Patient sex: M
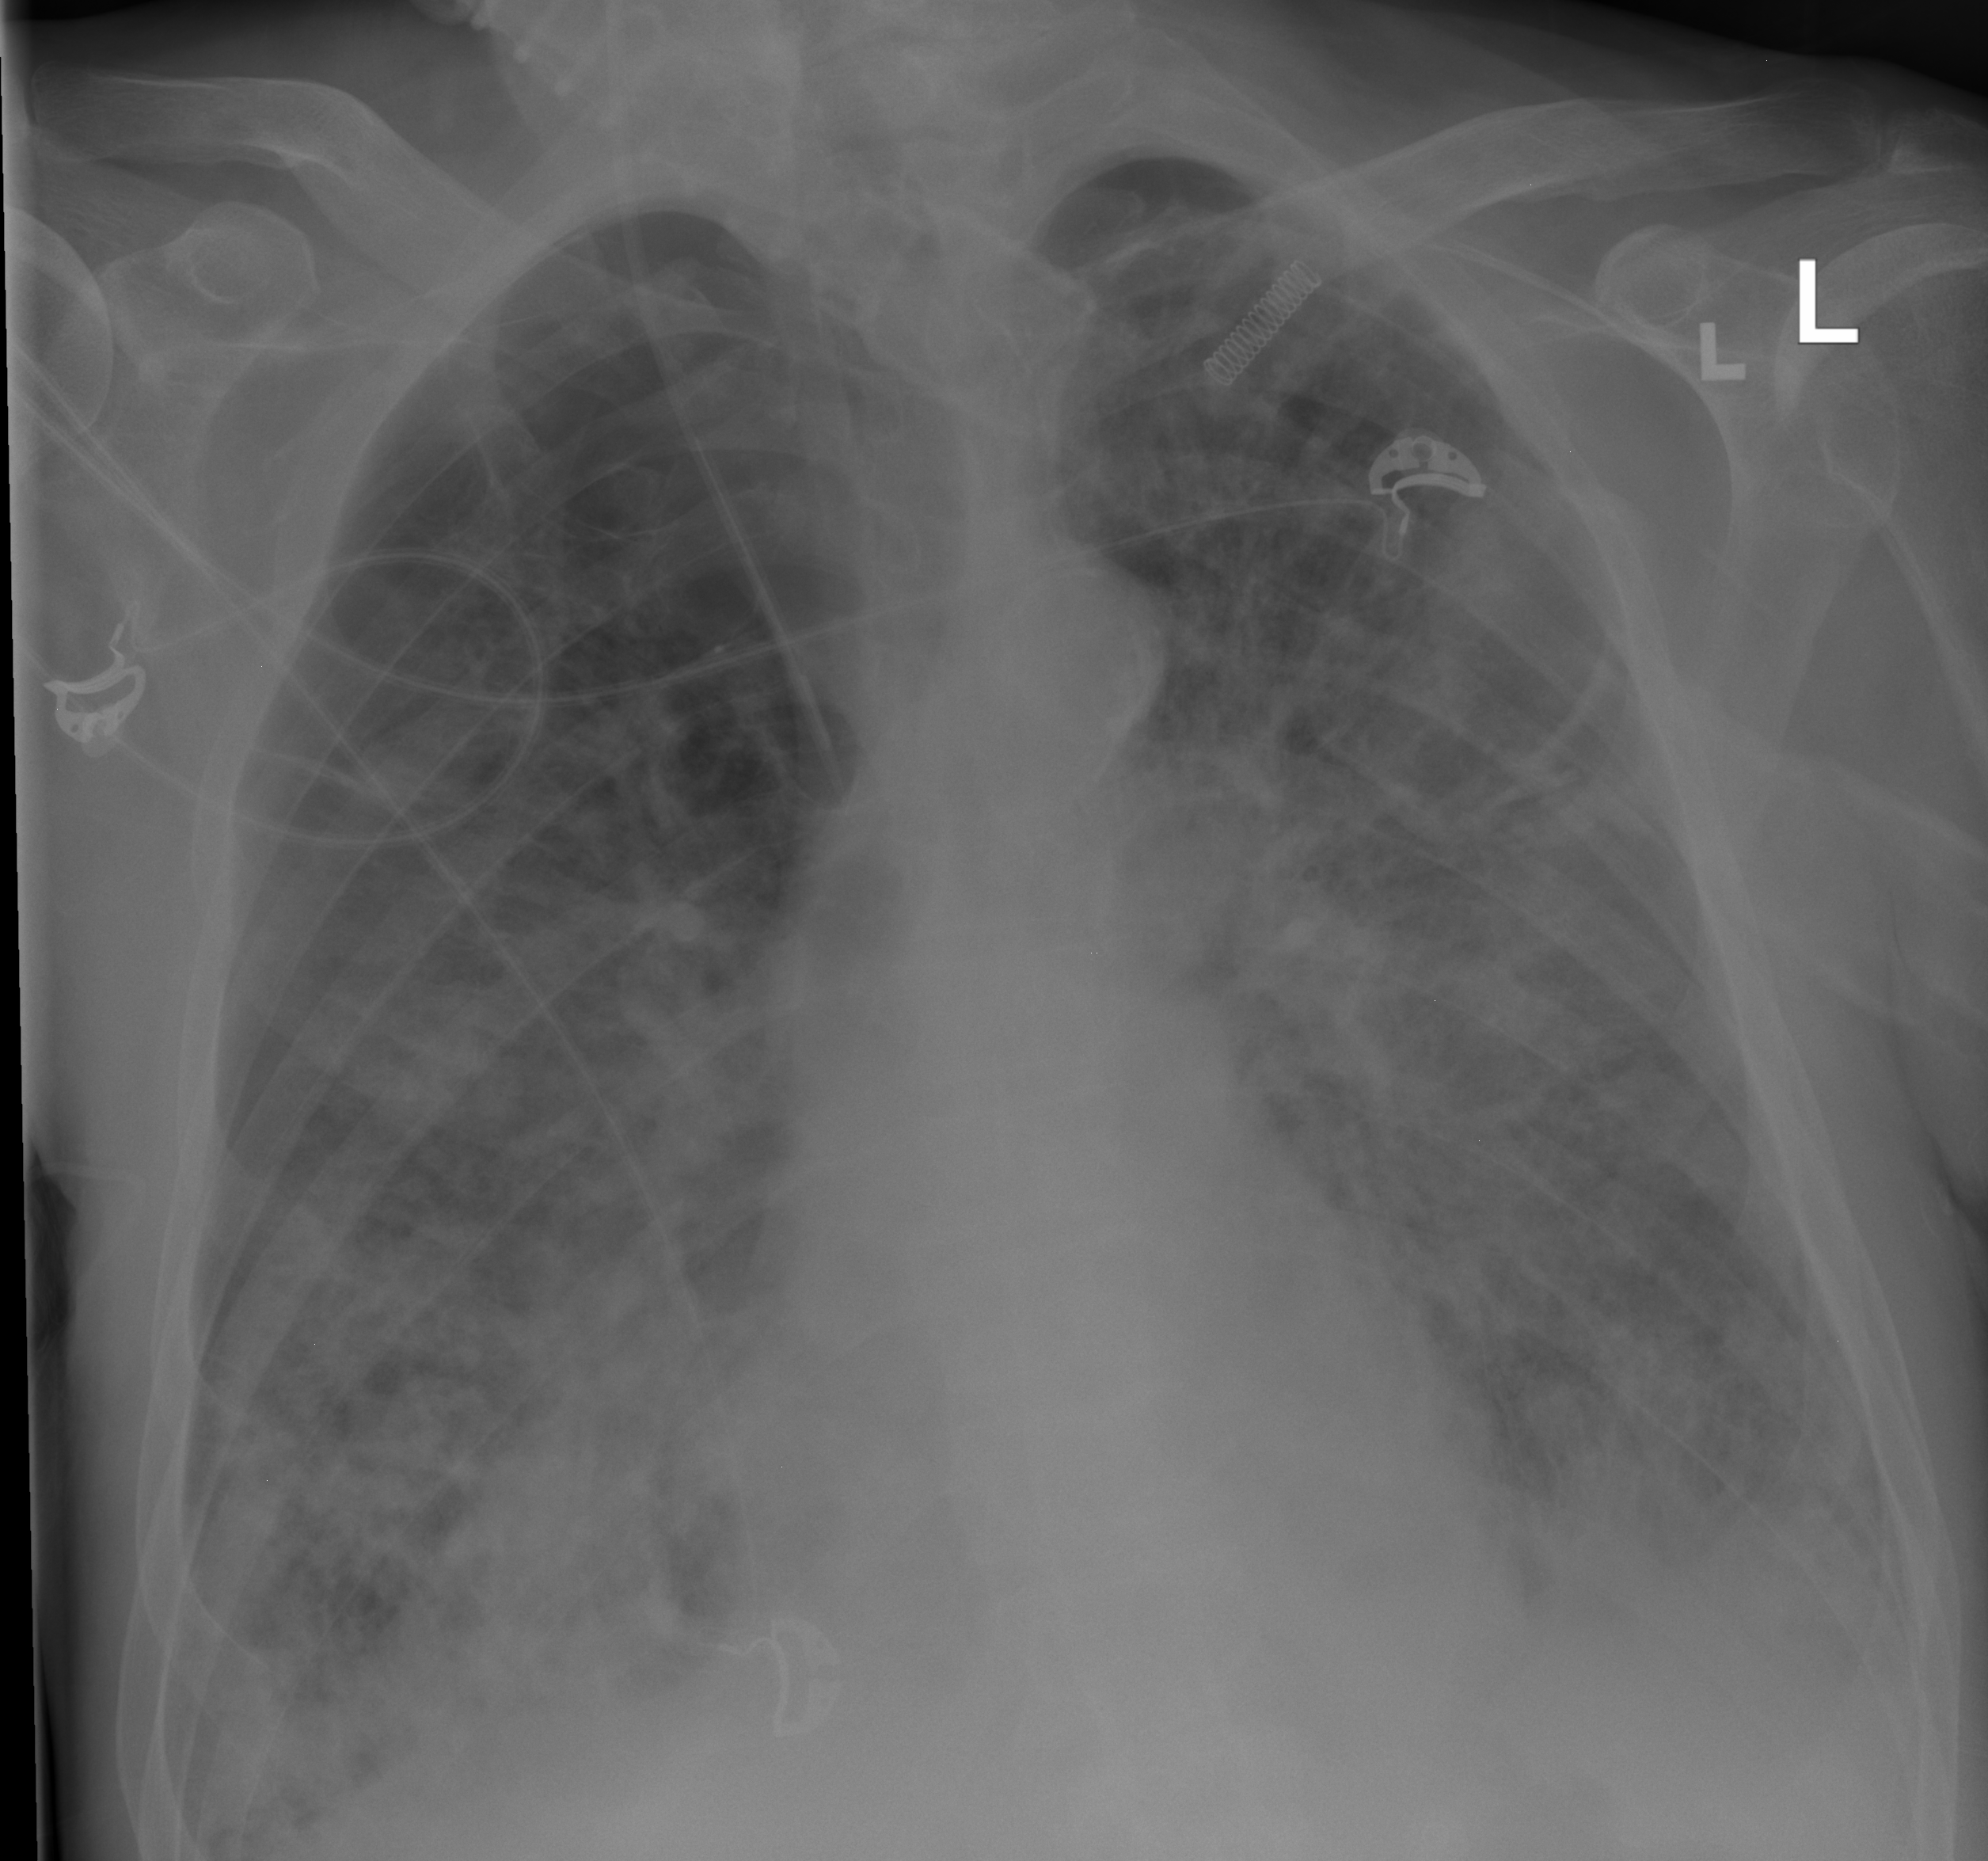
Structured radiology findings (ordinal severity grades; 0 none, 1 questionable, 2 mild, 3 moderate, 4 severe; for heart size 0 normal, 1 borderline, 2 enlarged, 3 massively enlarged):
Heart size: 0
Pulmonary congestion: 2
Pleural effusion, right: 2
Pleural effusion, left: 3
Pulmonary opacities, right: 3
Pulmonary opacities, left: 3
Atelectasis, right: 2
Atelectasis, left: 3